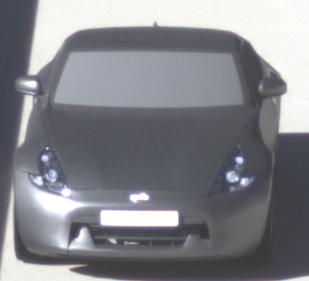
Make: Nissan
Model: 370Z Coupé
Detailed model: 370Z (Z34) Coupé
Model produced from: 2009/12
Model produced until: 2013/03
Doors: 3
Color: gray
Road condition: dry road
Daytime: morning or afternoon
Contrast: high contrast